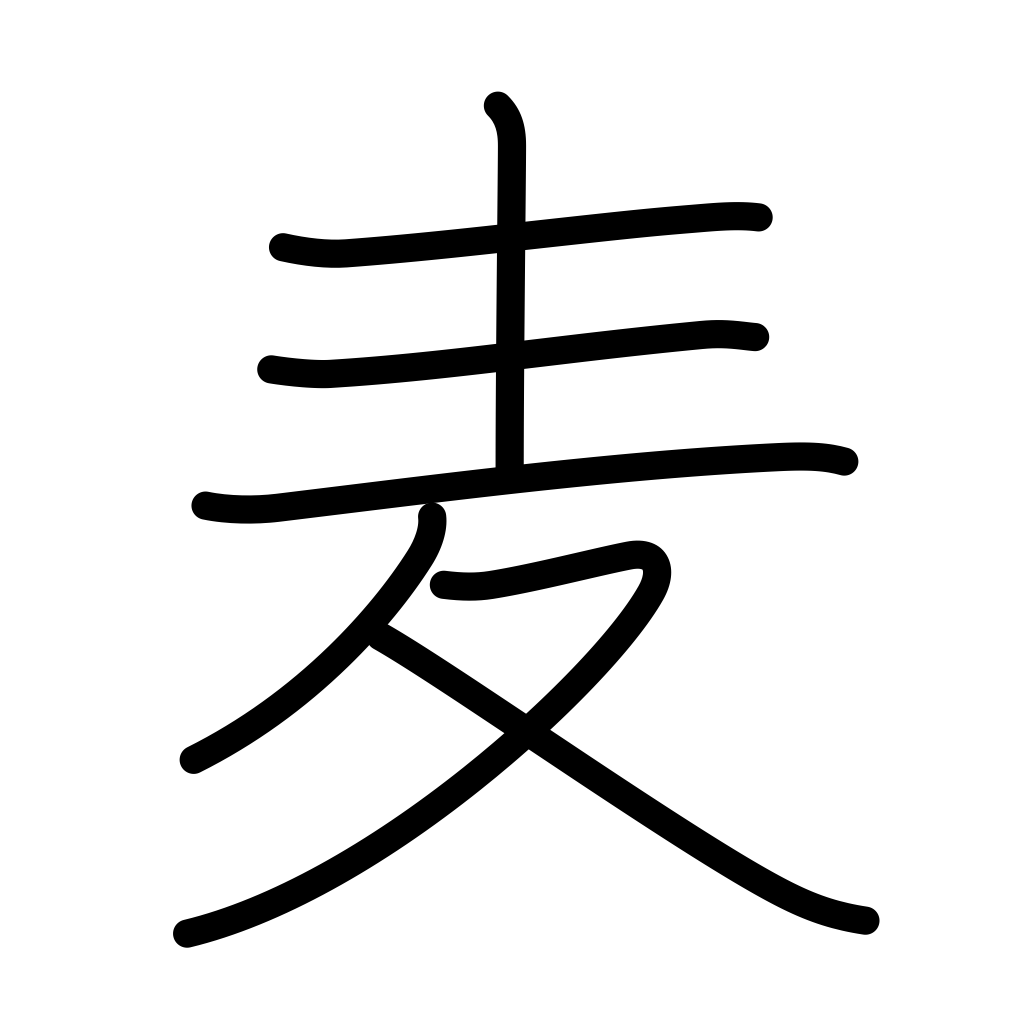
Meaning: barley, wheat